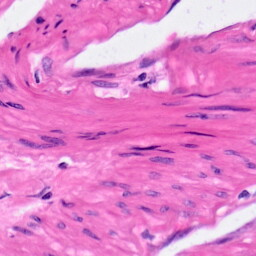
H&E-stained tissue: Pancreatic